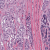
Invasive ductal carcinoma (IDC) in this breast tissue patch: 1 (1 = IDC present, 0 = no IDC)